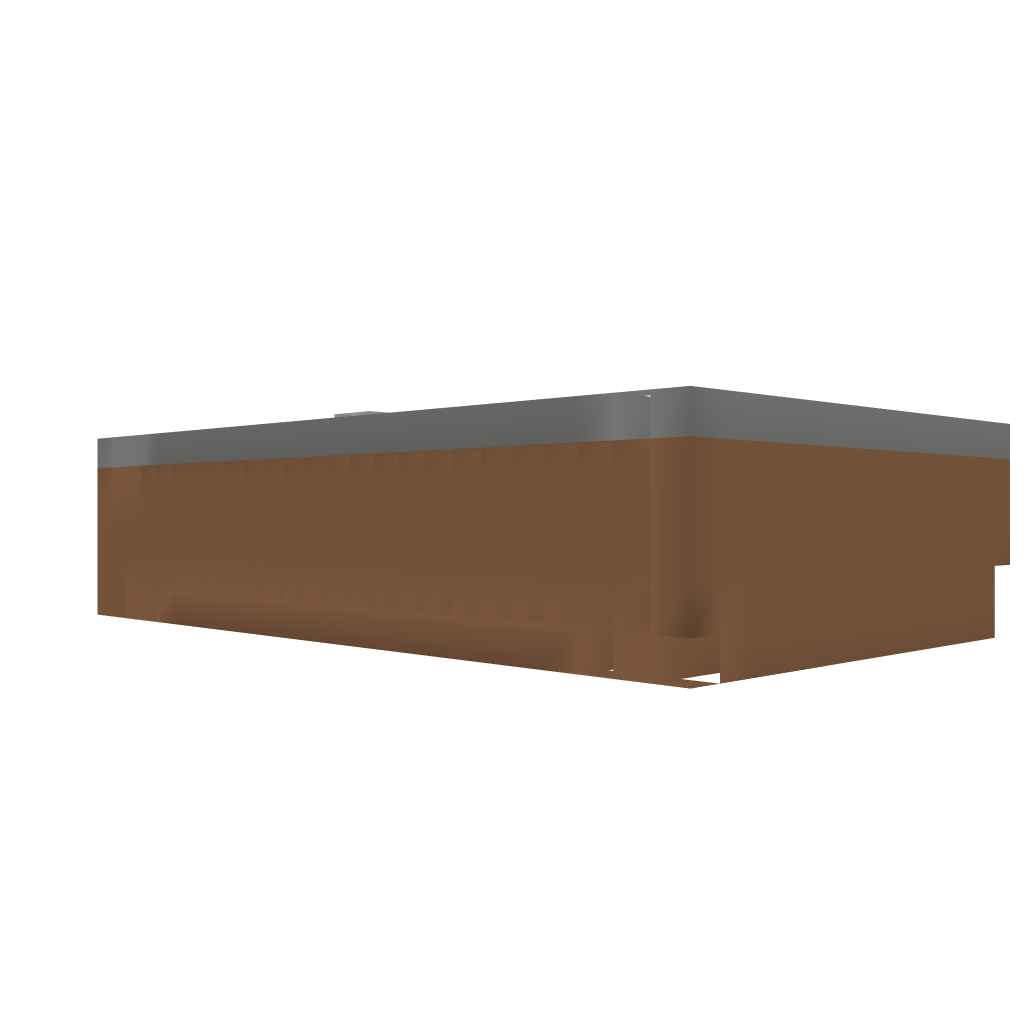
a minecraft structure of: Lighted Swimming Pool